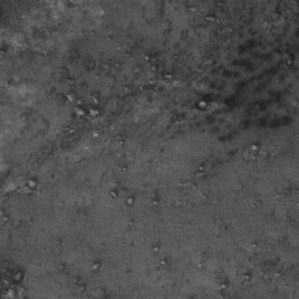
Label: frost